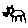
Label: cat